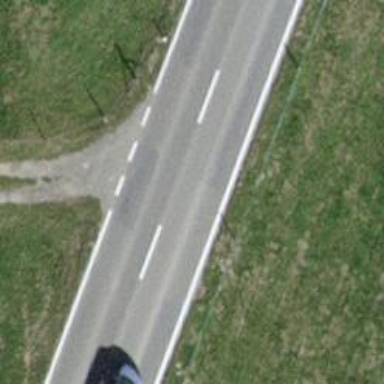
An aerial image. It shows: Secondary road with asphalt surface.